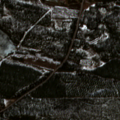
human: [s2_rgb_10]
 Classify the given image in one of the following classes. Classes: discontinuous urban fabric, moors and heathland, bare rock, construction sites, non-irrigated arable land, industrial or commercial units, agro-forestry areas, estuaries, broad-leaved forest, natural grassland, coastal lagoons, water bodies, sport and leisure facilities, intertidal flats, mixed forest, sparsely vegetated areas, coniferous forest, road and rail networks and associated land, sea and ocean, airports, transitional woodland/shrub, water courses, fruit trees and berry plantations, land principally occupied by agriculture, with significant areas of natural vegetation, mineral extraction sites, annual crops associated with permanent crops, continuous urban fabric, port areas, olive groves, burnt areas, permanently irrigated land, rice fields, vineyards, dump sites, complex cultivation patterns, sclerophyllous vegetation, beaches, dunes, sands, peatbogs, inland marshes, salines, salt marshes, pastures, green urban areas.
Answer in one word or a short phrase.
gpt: coniferous forest, mixed forest